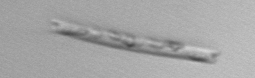
Label: Eucampia_morphytype1